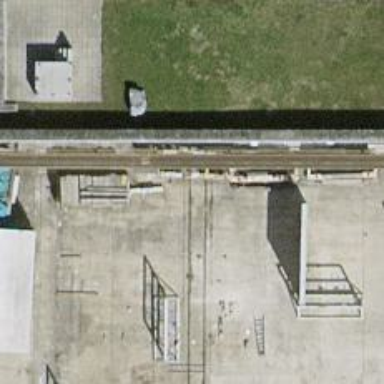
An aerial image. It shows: Railway buffer stop.